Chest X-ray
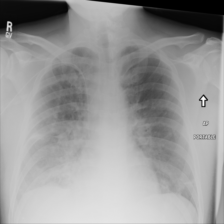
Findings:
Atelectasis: negative
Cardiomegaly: negative
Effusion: negative
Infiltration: negative
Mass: negative
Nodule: negative
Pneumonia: negative
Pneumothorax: negative
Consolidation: negative
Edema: positive
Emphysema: negative
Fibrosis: negative
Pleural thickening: positive
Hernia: negative